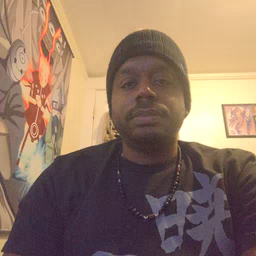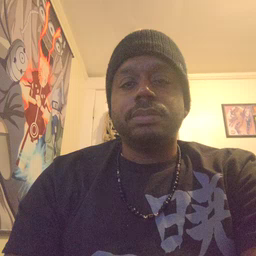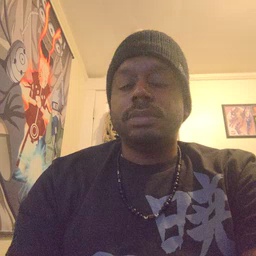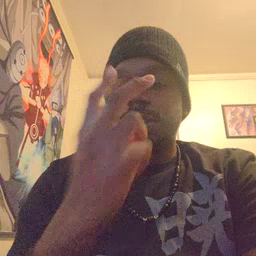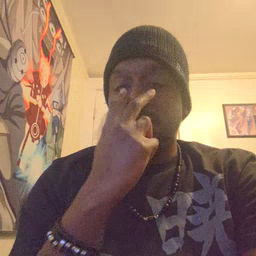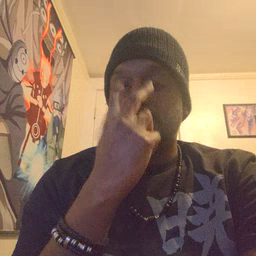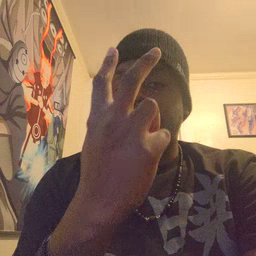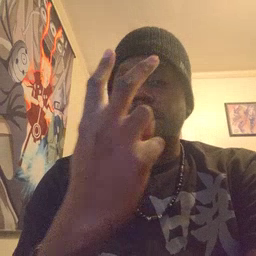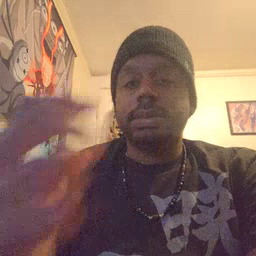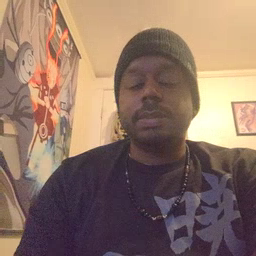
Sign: see